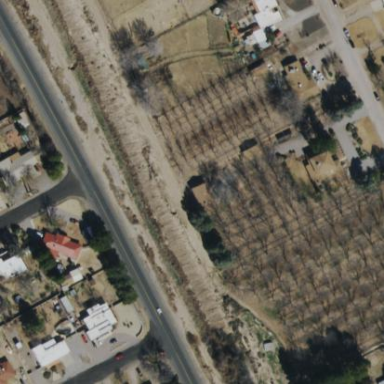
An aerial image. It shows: Orchard.